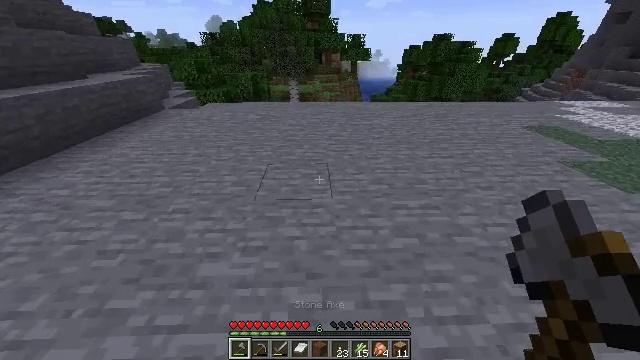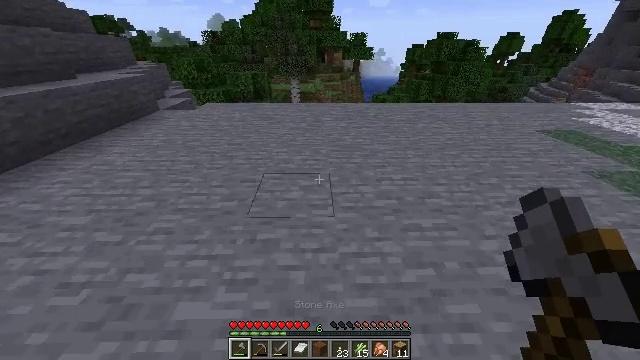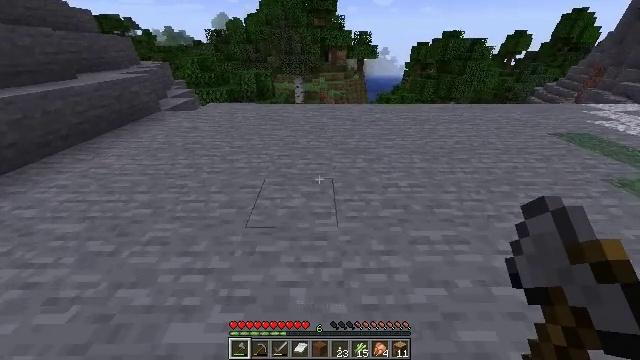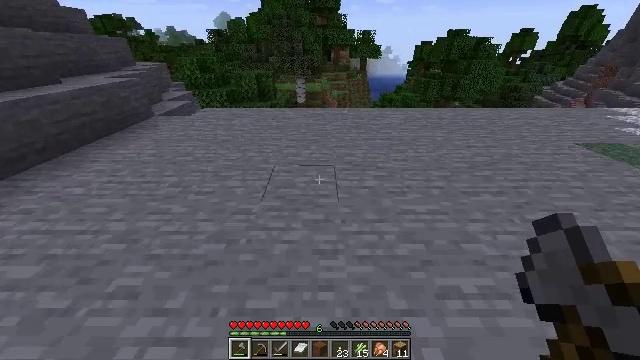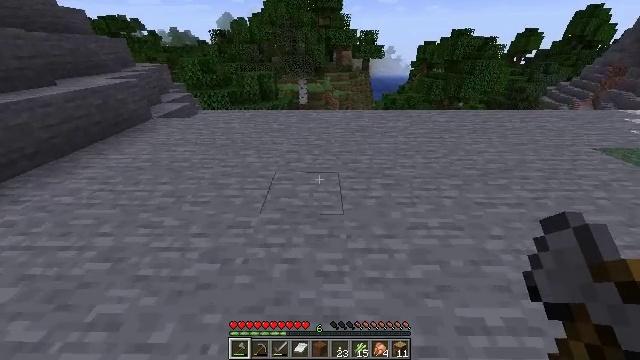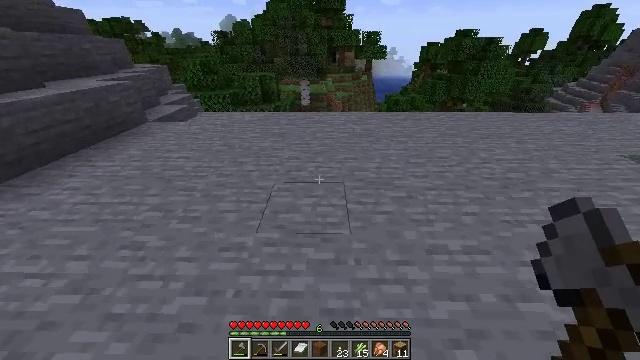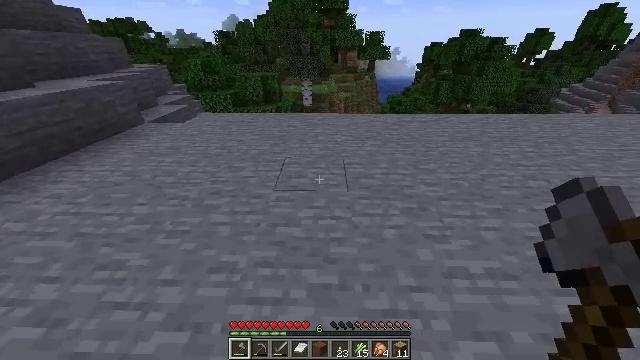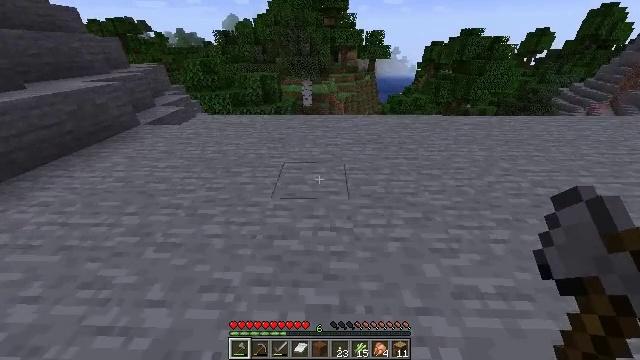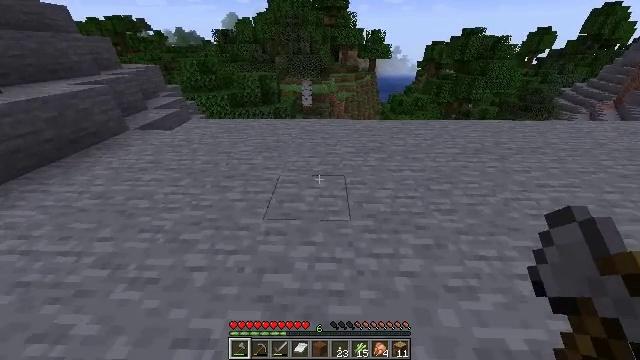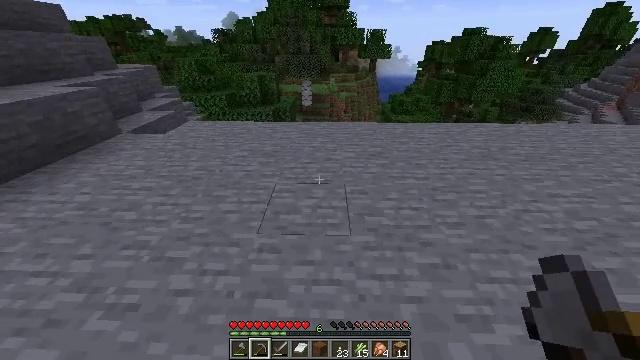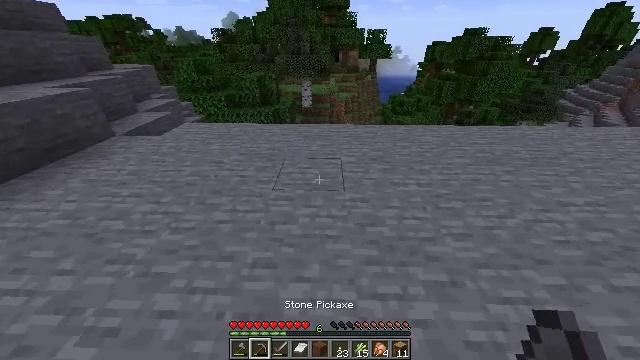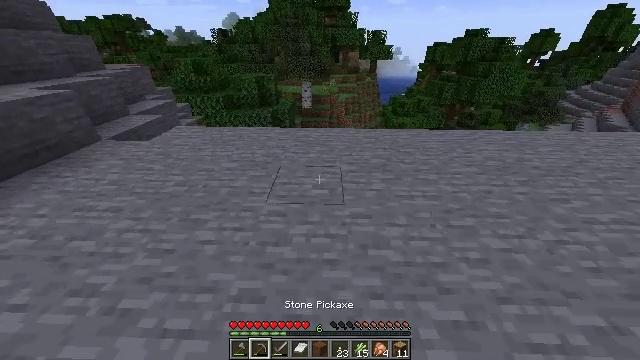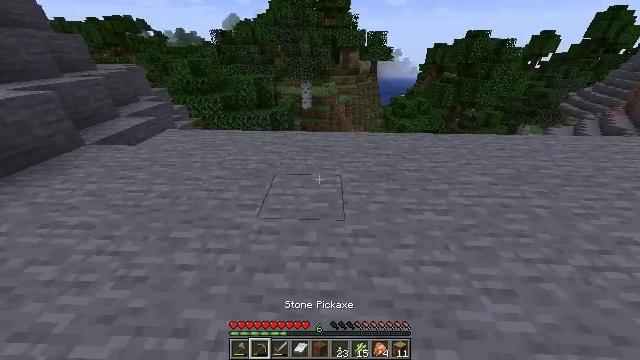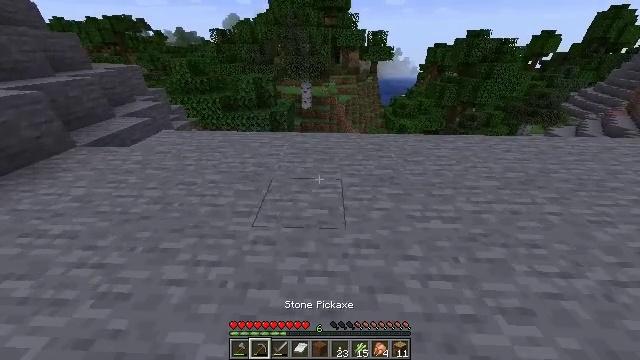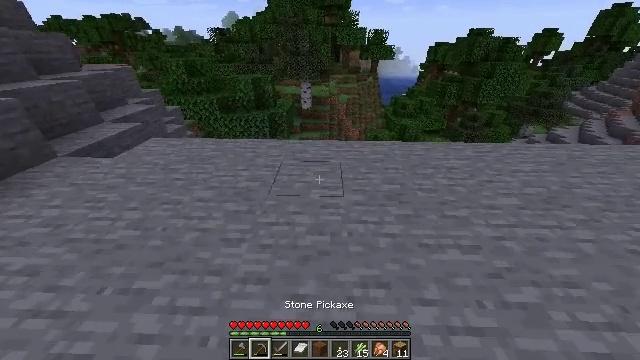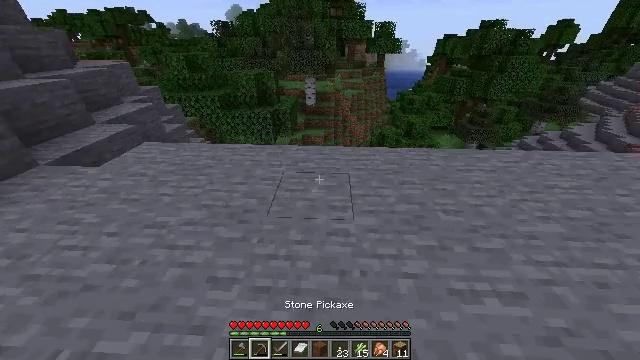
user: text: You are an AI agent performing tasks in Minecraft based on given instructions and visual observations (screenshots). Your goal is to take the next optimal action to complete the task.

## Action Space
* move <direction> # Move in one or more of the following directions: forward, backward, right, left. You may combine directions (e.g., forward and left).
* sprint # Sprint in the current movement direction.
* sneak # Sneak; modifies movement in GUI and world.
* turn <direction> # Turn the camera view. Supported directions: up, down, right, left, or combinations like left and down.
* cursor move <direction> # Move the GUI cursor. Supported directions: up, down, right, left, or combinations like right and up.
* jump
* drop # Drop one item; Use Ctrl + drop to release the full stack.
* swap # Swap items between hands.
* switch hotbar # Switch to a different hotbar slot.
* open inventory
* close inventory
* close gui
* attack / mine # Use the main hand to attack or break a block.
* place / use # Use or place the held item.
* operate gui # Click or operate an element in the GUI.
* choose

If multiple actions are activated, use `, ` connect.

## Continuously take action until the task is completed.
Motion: motion action
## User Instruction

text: Gather the beautiful lily of the valley.
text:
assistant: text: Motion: move forward
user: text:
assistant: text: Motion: move forward
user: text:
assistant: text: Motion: move forward
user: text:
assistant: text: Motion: move forward
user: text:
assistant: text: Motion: move forward
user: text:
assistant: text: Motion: move forward
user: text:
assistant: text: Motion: move forward
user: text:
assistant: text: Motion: move forward
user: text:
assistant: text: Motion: move forward, switch to hotbar 2
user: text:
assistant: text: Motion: move forward, switch to hotbar 2
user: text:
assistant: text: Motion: move forward, switch to hotbar 2
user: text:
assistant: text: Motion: move forward
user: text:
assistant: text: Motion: move forward
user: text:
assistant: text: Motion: move forward
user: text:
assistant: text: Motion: move forward, turn left and down
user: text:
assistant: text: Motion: move forward, sprint
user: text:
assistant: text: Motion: move forward, sprint
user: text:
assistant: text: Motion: move forward, sprint
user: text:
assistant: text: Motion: move forward, sprint, turn down
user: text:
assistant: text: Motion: move forward, sprint, turn down
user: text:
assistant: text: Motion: move forward, sprint, turn down
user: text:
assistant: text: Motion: move forward, sprint, turn down
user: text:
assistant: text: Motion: move forward, sprint, turn down
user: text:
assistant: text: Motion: move forward, sprint, turn down
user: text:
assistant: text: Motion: move forward
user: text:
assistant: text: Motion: move forward, turn down
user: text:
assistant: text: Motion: move forward and move left
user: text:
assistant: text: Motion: move forward and move left
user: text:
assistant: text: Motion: move forward and move left
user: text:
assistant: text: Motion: move forward and move left